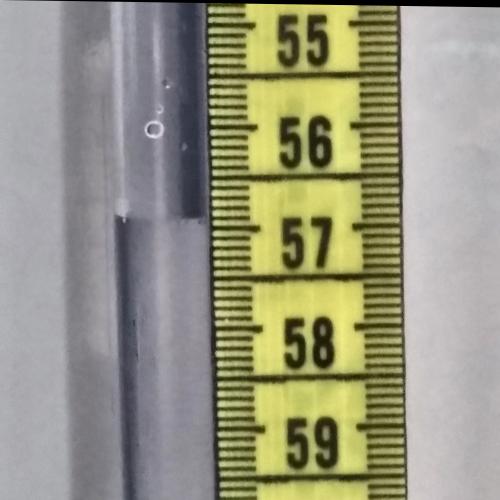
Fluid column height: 56.9 cm